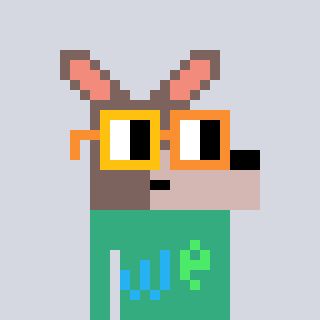
a pixel art character with square yellow and orange glasses, a kangaroo-shaped head and a teal-colored body on a cool background